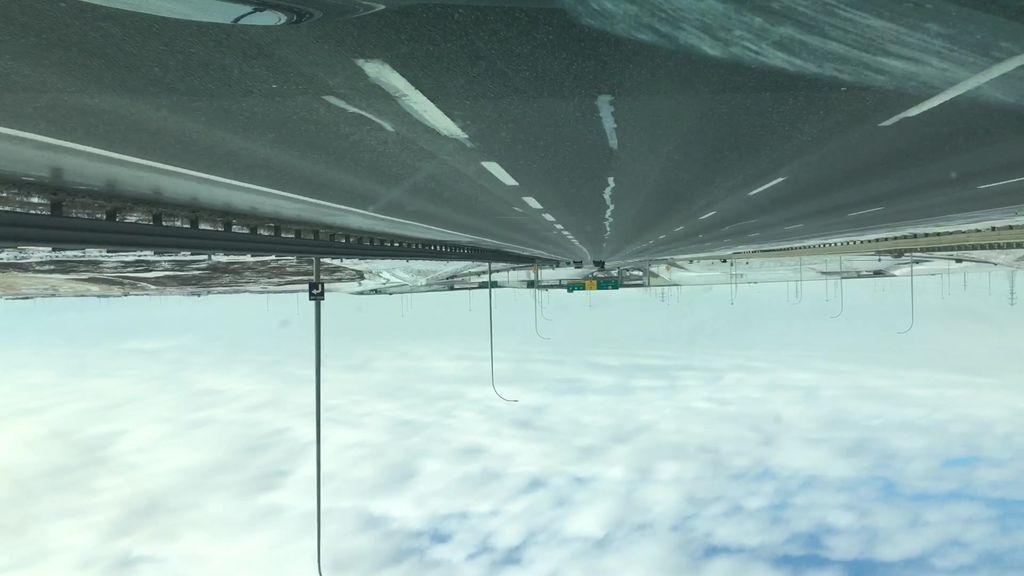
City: calgary